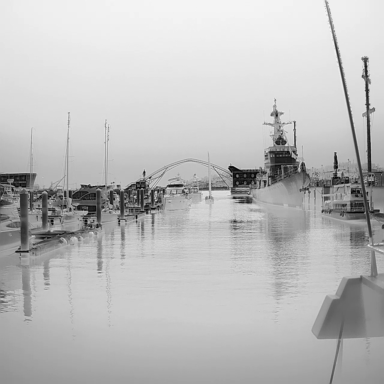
There are four sailboats in the infrared image.